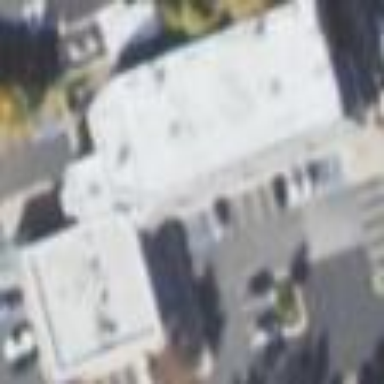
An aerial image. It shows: Retail building.